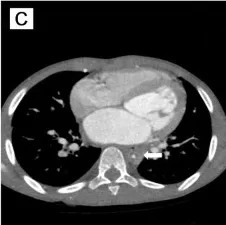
(B-E) MPR images of thoracic CTA. (C) Axial view of CTA showed that the descending aorta was stenosed to 3.1 mm.
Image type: radiology (ct)